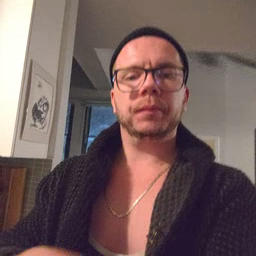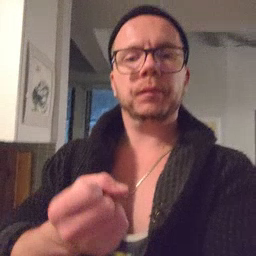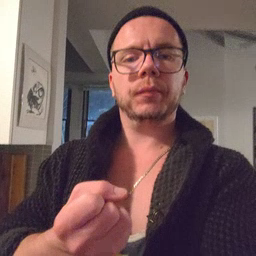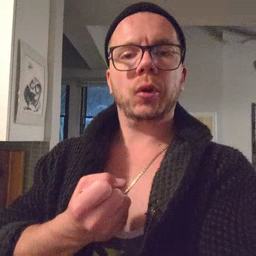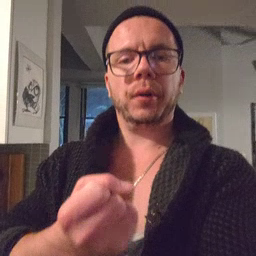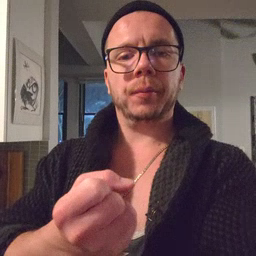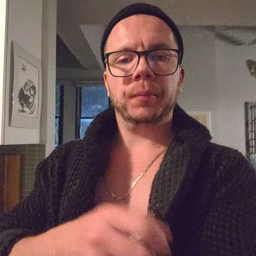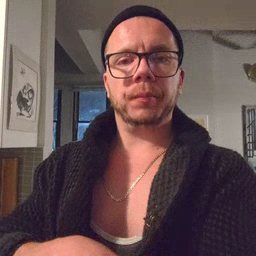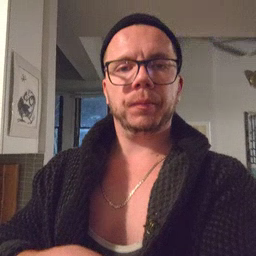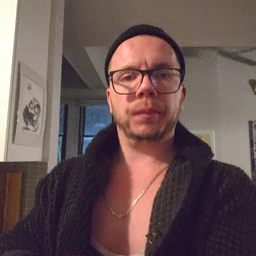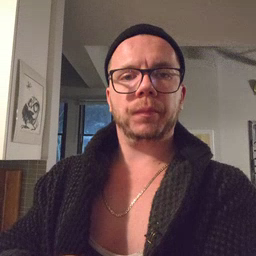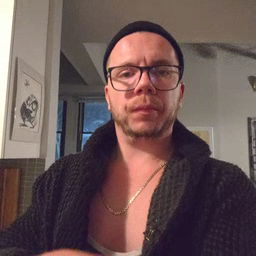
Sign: drawer